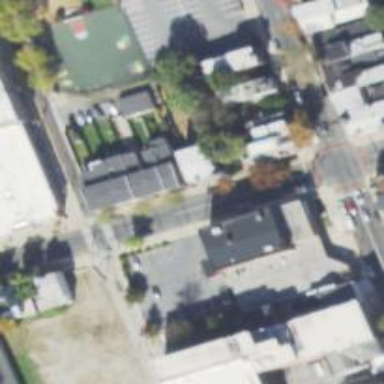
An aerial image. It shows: Alleyway designated as service road.